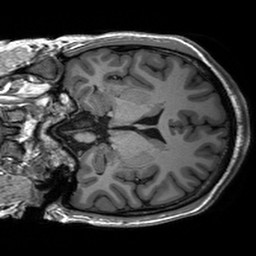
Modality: T1w
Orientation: coronal
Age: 24
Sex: female
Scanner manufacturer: siemens
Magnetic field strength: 3 T
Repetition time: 2.53 s
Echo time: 0.00227 s